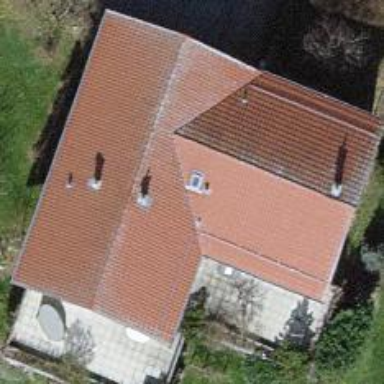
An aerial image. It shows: Simple and straightforward house.